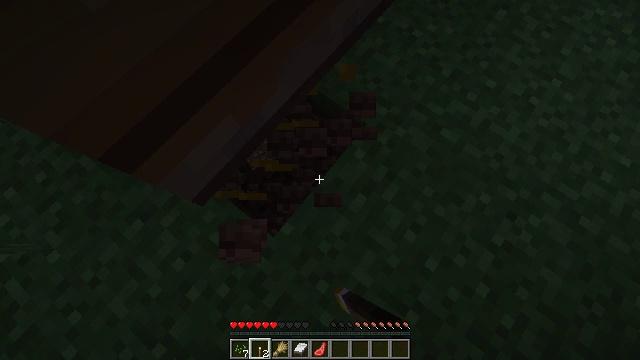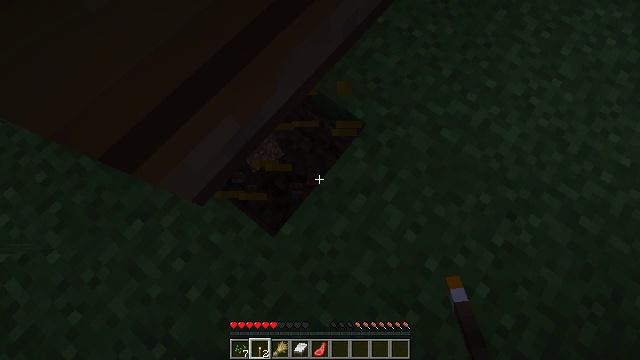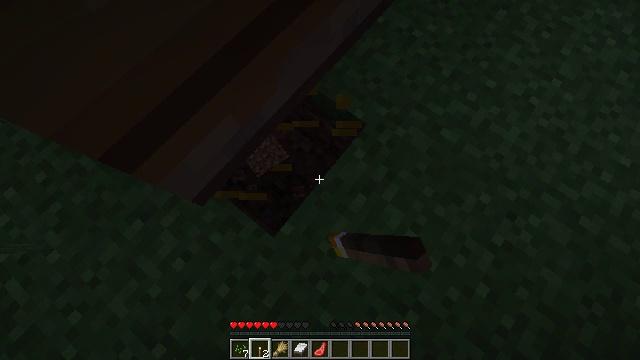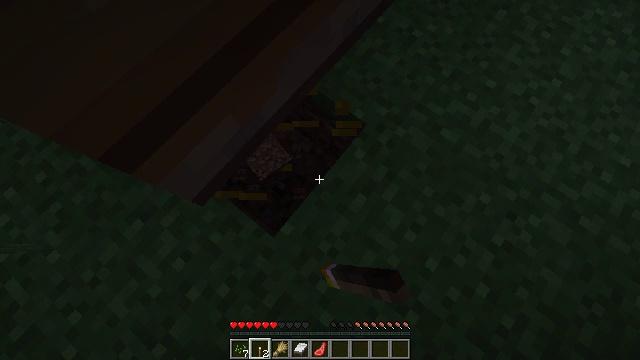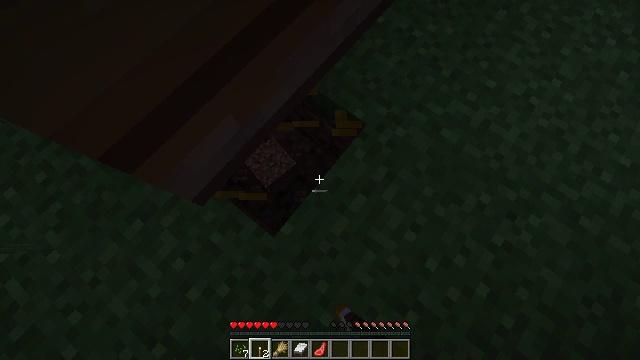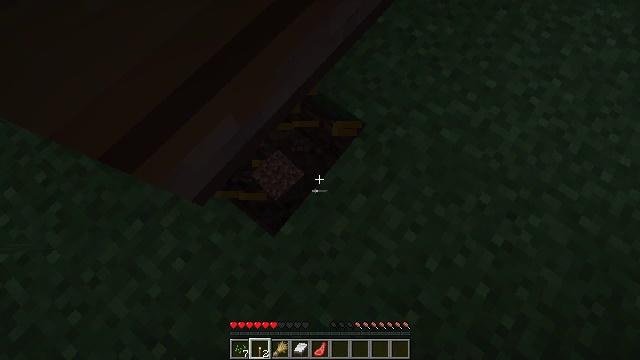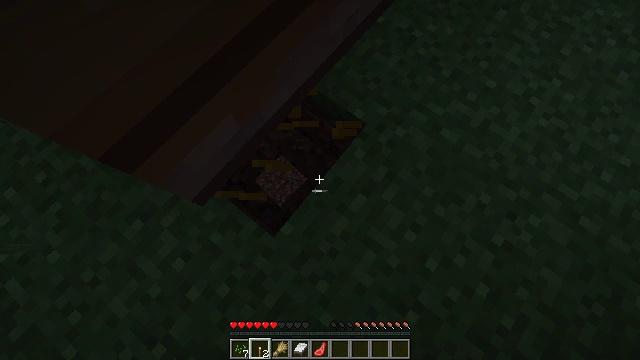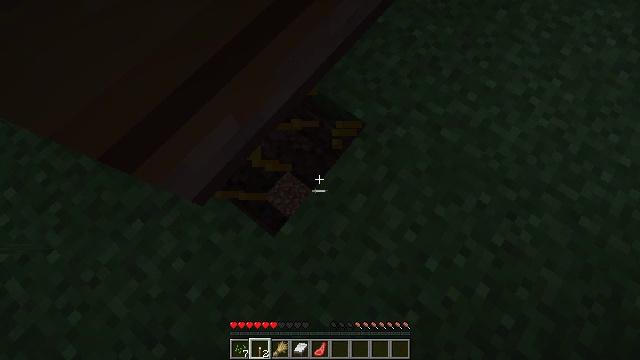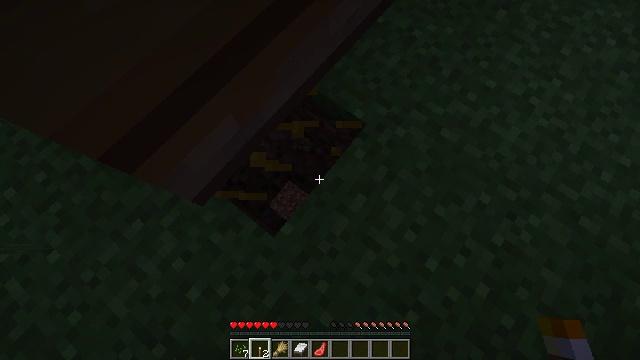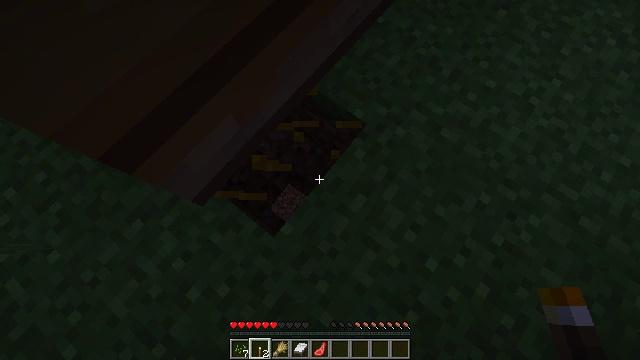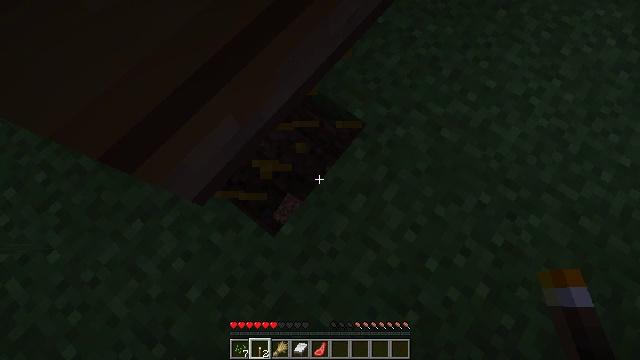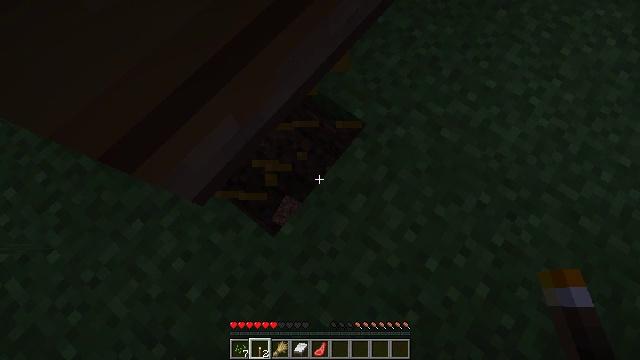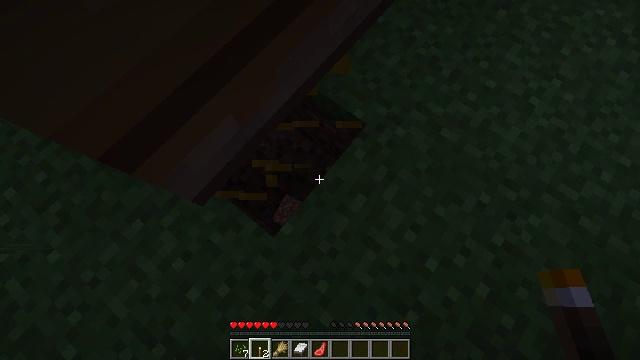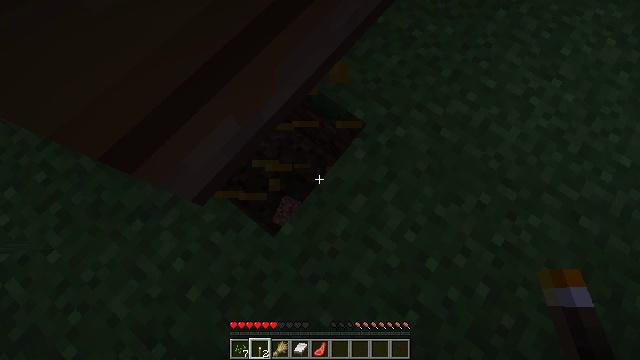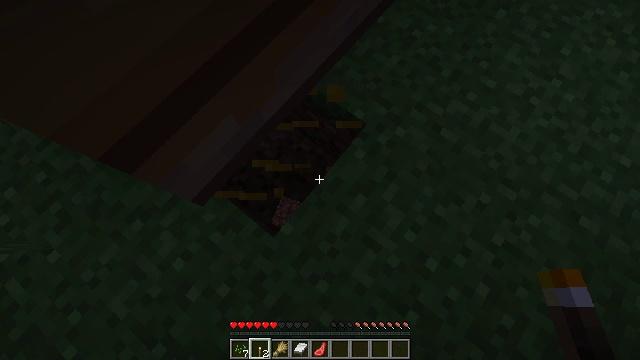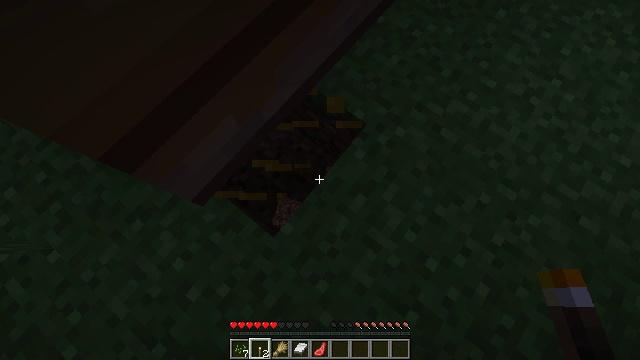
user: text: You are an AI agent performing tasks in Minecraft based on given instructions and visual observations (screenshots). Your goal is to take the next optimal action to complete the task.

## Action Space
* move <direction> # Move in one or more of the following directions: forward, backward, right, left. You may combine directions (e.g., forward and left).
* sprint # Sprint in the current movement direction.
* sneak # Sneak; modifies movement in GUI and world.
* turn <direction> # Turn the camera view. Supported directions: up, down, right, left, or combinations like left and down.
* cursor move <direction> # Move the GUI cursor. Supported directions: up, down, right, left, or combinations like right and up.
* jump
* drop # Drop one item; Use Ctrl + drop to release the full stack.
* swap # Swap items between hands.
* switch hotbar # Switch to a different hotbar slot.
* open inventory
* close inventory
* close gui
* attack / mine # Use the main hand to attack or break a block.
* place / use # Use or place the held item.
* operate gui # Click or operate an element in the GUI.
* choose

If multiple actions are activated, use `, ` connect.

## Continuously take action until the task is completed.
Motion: motion action
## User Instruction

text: Destroy the bee nest.
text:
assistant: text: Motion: attack / mine
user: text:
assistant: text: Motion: attack / mine
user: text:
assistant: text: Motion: attack / mine
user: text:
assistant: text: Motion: no_op
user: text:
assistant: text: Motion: no_op
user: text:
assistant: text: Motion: no_op
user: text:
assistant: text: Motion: no_op
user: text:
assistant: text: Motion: no_op
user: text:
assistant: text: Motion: no_op
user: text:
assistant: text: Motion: no_op
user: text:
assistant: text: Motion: no_op
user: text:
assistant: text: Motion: no_op
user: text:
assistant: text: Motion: no_op
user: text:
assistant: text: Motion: no_op
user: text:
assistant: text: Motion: no_op
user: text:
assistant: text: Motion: no_op
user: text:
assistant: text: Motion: no_op
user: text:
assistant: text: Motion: no_op
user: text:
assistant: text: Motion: no_op
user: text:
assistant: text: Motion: no_op
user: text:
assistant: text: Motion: no_op
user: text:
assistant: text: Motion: turn right
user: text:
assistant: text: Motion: turn right
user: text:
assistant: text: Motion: turn right
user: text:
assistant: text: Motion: turn right
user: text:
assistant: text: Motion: turn right
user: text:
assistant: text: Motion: turn right
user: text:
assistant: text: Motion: no_op
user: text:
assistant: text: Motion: no_op
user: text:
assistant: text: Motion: no_op